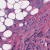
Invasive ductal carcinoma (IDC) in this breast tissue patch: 1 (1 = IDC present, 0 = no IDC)